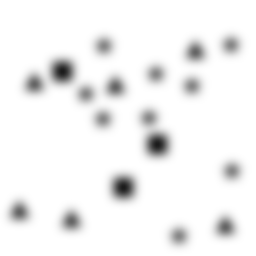
Squares: 3
Triangles: 6
Stars: 9
Total shapes: 18